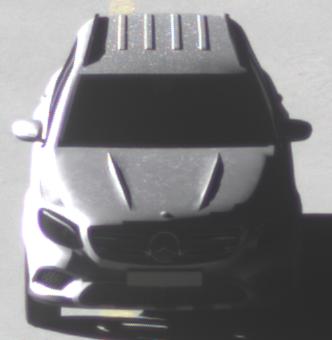
Make: Mercedes-Benz
Model: GLC 250
Detailed model: GLC (253)
Model produced from: 2015/09
Model produced until: 2018/05
Doors: 5
Color: white
Road condition: dry road
Daytime: morning or afternoon
Contrast: high contrast